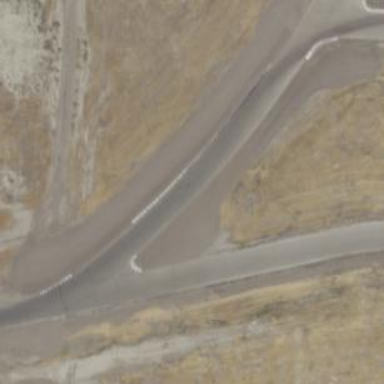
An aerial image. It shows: Motor sport raceway with asphalt surface.